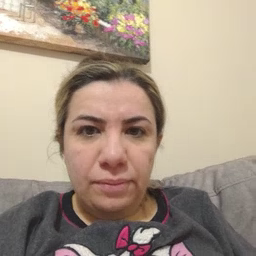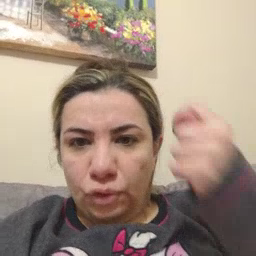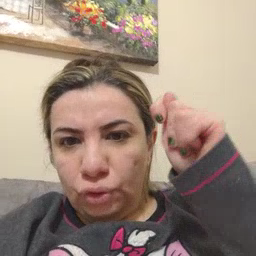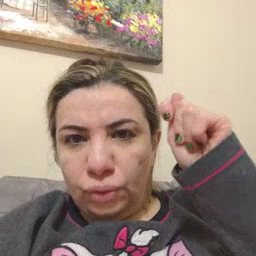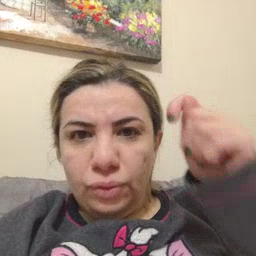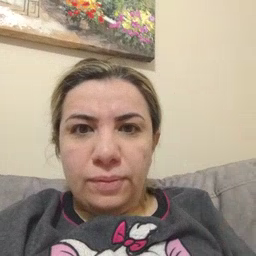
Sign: toy